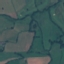
Land use / land cover: Pasture